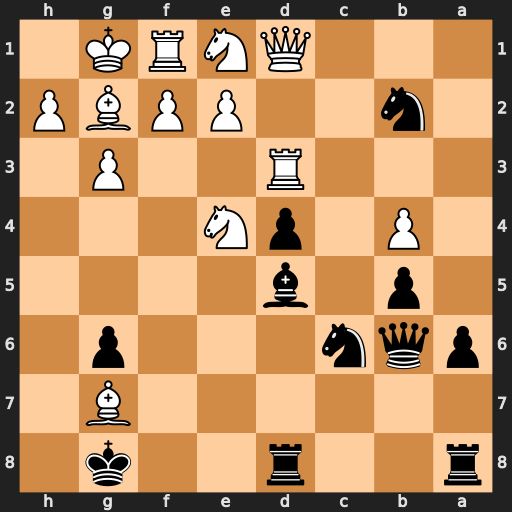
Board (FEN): r2r2k1/6B1/pqn3p1/1p1b4/1P1pN3/3R2P1/1n2PPBP/3QNRK1
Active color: b
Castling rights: -
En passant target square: -
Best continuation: Nxd1 Nf6+ Kxg7